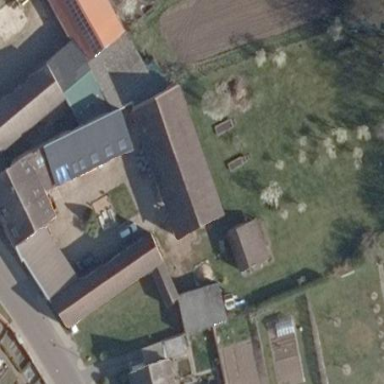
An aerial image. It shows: Simple house.